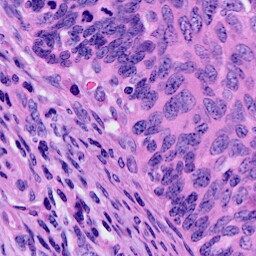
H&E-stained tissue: Cervix